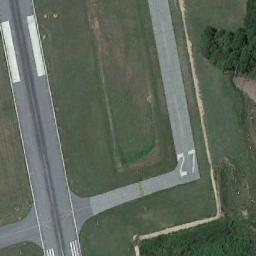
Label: runway